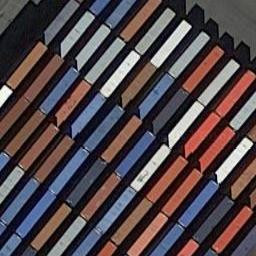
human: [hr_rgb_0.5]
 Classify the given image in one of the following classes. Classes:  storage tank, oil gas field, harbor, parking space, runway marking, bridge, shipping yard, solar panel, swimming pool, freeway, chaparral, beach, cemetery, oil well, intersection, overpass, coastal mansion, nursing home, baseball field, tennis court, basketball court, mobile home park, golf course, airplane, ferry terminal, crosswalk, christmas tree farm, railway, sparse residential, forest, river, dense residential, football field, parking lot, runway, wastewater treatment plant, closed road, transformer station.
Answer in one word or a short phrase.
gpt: shipping yard